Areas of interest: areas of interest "China Industrial and Commercial Bank (Yingkou Xinhua Branch)"
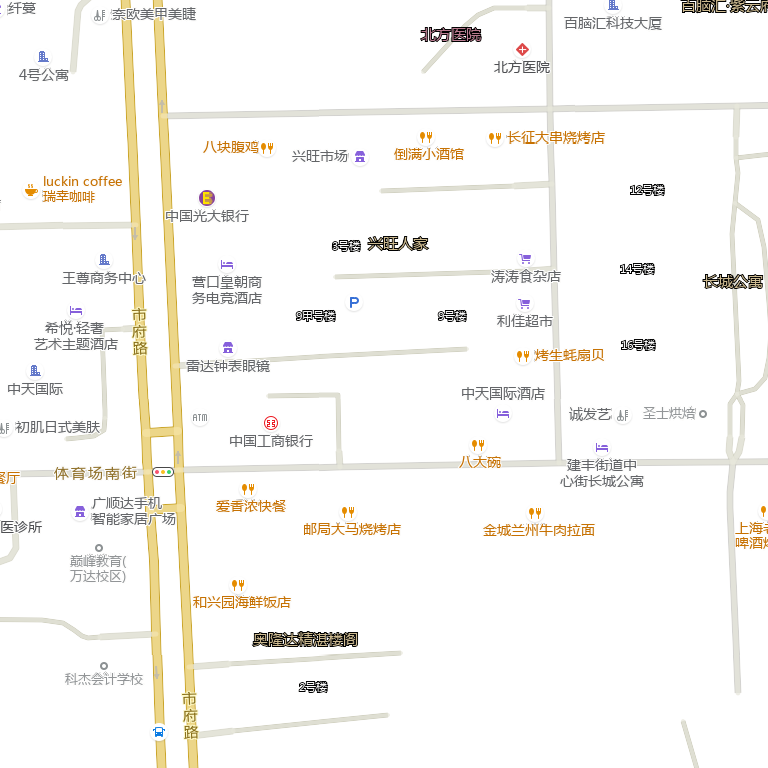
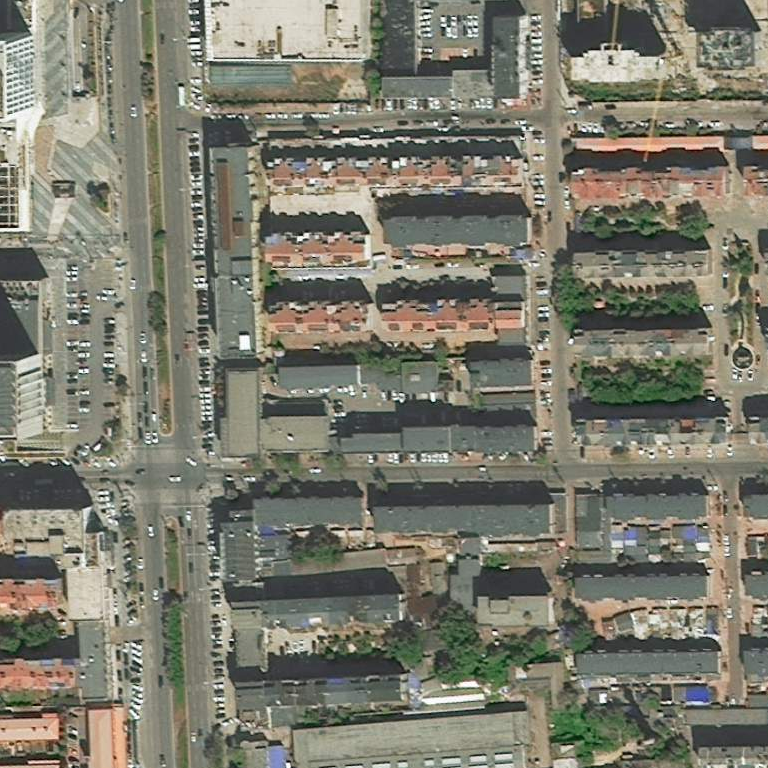